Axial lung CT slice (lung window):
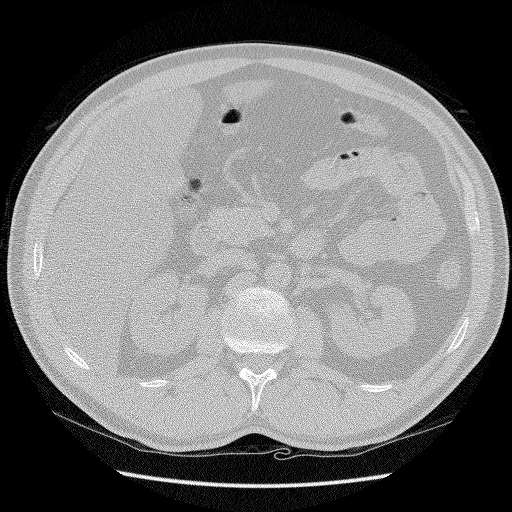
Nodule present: no